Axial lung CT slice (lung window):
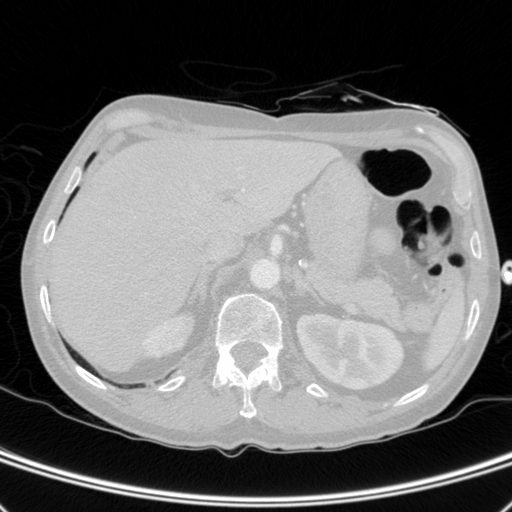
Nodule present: no